Question: I want to make a grid like this:

Not the wx.Grid. Does anyone know how to do this, and could provide an example?
This would be for a GridSizer or GridBagSizer to separate the widgets.
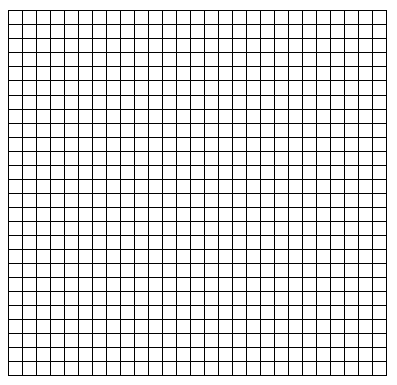
Answer: use the drawing context of the wxWindow subclass(frame/panel/etc...really any wxObject almost).
one way of doing it is this
'''
import wx
class MyCustomFrame(wx.Frame):
def __init__(self,parent,id):
wx.Frame.__init__(self,parent,id)
self.Bind(wx.EVT_PAINT,self.OnPaint)
def OnPaint(self,evt):
self.dc = dc = wx.PaintDC(self)
p1 = [0,0]
p2 = [500,0]
for i in range(100):
dc.DrawLine(p1[0],p1[1],p2[0],p2[1])
p1 = [p1[0],p1[1]+5]
p2 = [p2[0],p2[1]+5]
p1=[0,0]
p2 = [0,500]
for i in range(100):
dc.DrawLine(p1[0],p1[1],p2[0],p2[1])
p1 = [p1[0]+5,p1[1]]
p2 = [p2[0]+5,p2[1]]
if __name__ == "__main__":
a = wx.App(redirect=False)
f = MyCustomFrame(None,-1)
#f.OnPaint(None) --- dont do this!!!
f.Show()
a.MainLDop()
'''
you could speed it up by using drawlines instead
'''
def OnPaint(self,evt):
self.dc = dc = wx.PaintDC(self)
verticle_lines = [(i*5,0,i*5,500) for i in range(100)]
horizontal_lines = [(0,i*5,500,i*5) for i in range(100)]
dc.DrawLineList(horizontal_lines+verticle_lines)
'''
In Order to do what you want with the grid sizer you could do this
'''
import wx
class MyCustomPanel(wx.Panel):
def __init__(self,parent,id):
wx.Panel.__init__(self,parent,id)
self.sz = wx.GridSizer(5,5,0,0)
for i in range(25):
self.sz.Add(wx.StaticText(self,-1,str(i)))
self.SetSizer(self.sz)
self.Bind(wx.EVT_PAINT,self.OnPaint)
def OnPaint(self,evt):
self.dc = dc = wx.PaintDC(self)
w,h = self.sz.GetSize()
nr = self.sz.GetRows()
nc = self.sz.GetCols()
cell_w = float(w)/nc
cell_h = float(h)/nr
hlines = [(0,i*cell_h,w,i*cell_h)for i in range(nr+1)]
vlines = [(i*cell_w,0,i*cell_w,h)for i in range(nc+1)]
self.dc.DrawLineList(hlines+vlines)
if __name__ == "__main__":
a = wx.App(redirect=False)
f1 = wx.Frame(None,-1)
f = MyCustomPanel(f1,-1)
#f.OnPaint(None)
f1.Show()
a.MainLoop()
'''
you could also accomplish this with styles like this
'''
import wx
class SimplePanel(wx.Panel):
def __init__(self,parent,id,str_val):
wx.Panel.__init__(self,parent,id,style=wx.SIMPLE_BORDER)
self.sz = wx.BoxSizer()
self.sz.Add(wx.StaticText(self,-1,str_val),0,wx.ALIGN_CENTER)
self.SetSizer(self.sz)
class MyCustomPanel(wx.Panel):
def __init__(self,parent,id):
wx.Panel.__init__(self,parent,id)
self.sz = wx.GridSizer(5,5,0,0)
for i in range(25):
self.sz.Add(SimplePanel(self,-1,str(i)),0,wx.GROW)
self.SetSizer(self.sz)
if __name__ == "__main__":
a = wx.App(redirect=False)
f1 = wx.Frame(None,-1)
f = MyCustomPanel(f1,-1)
#f.OnPaint(None)
f1.Show()
a.MainLoop()
'''